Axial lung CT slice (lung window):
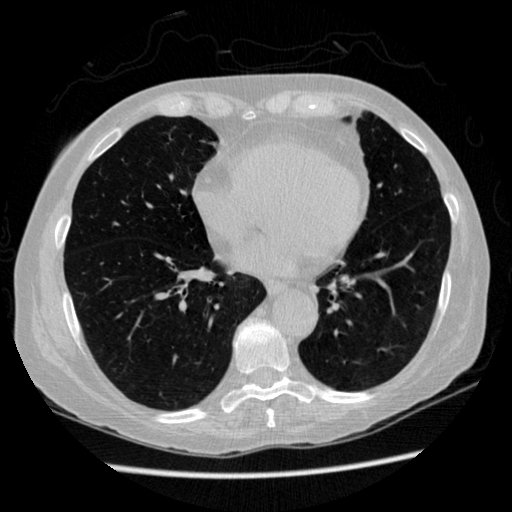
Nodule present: no